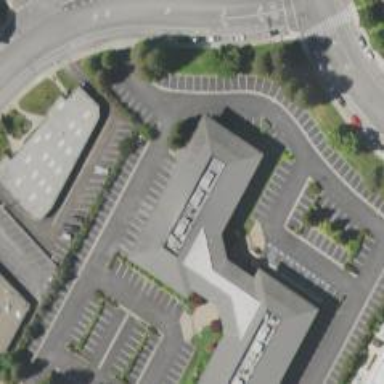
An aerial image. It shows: Office building.